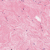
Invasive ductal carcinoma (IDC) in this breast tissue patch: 0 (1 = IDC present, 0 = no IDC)